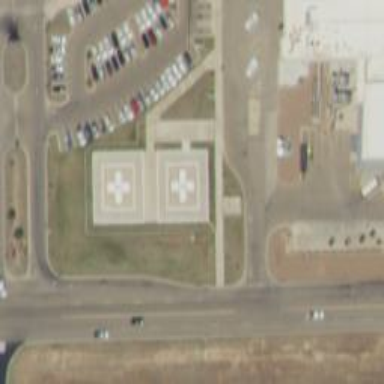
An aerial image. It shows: Image of helipad at airport.